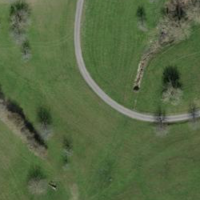
EUNIS habitat code: 25
Species observed at this site:
Salvia pratensis